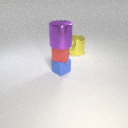
large purple metal cylinder above small red rubber cube